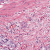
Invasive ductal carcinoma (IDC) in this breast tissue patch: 1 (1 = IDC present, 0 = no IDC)